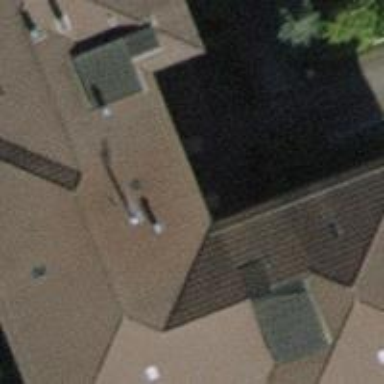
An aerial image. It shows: Building with hipped roof.